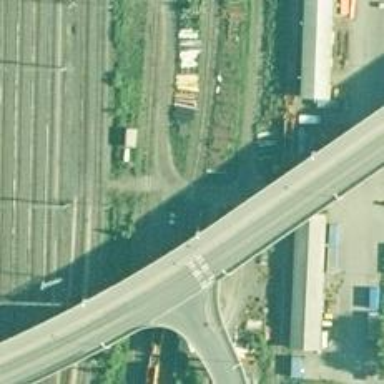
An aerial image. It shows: Level crossing along the railway.